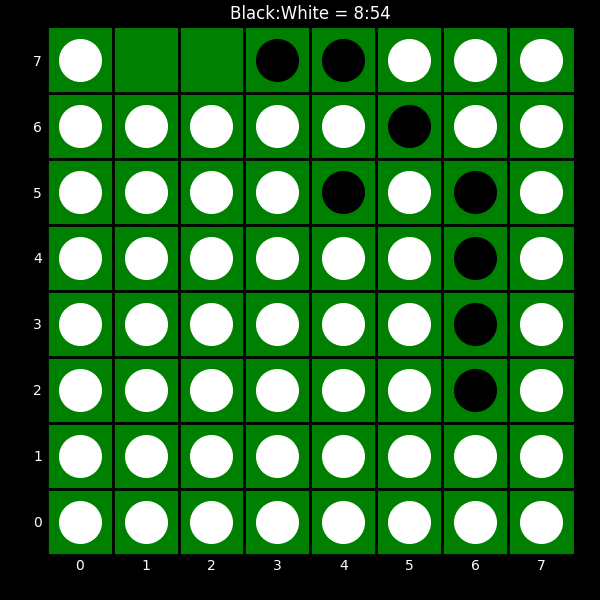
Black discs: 8
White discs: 54